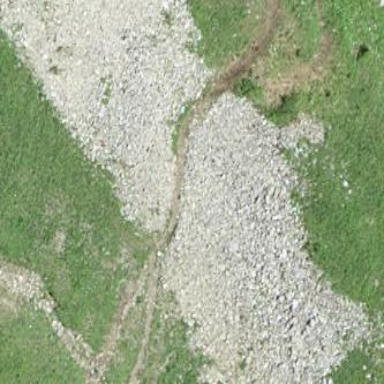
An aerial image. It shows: Natural scree.